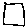
Label: square